Question: I can successfully change the chart option in firefox, but it doesn't work in chrome (no errors). I have read almost all of the topics about this issue, but none of them worked for me. What is the correct way to catch when user selects options ?

'''
<select id="sortby2">
<option id="byweek" value="date">7 days</option>
<option id="by14" value="spent">14 days</option>
<option id="bymonth" value="clicks">30 days</option>
</select>
$("#by14").OnClick(function(){
$.ajax({
type: "POST",
url: "chartdata.php",
data: 'by14=on',datatype:"html", async: false,
success: function(d){
$('.cantent').html(d);
}
});
});
'''
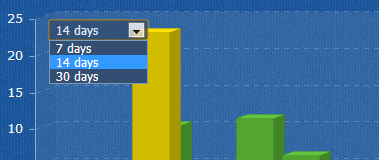
Answer: You probably need to use <URL> instead of 'click' event.
'''
$("#sortby2").change(function(){
if($(this).find('option:selected')[0].id != 'by14')
return;
$.ajax({
type: "POST",
url: "chartdata.php",
data: 'by14=on',datatype:"html", async: false,
success: function(d){
$('.cantent').html(d);
}
});
});
'''